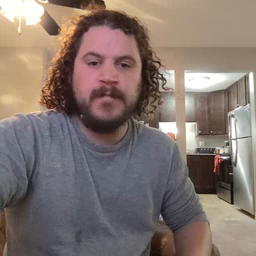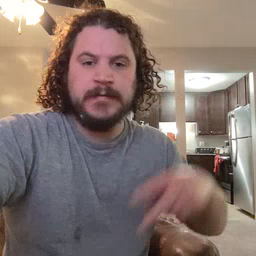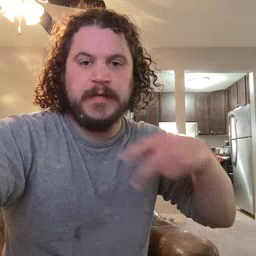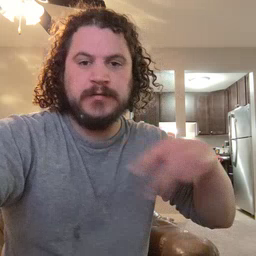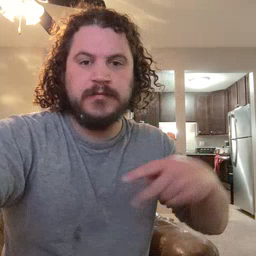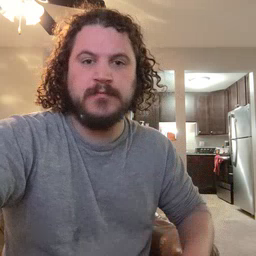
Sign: dance